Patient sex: F
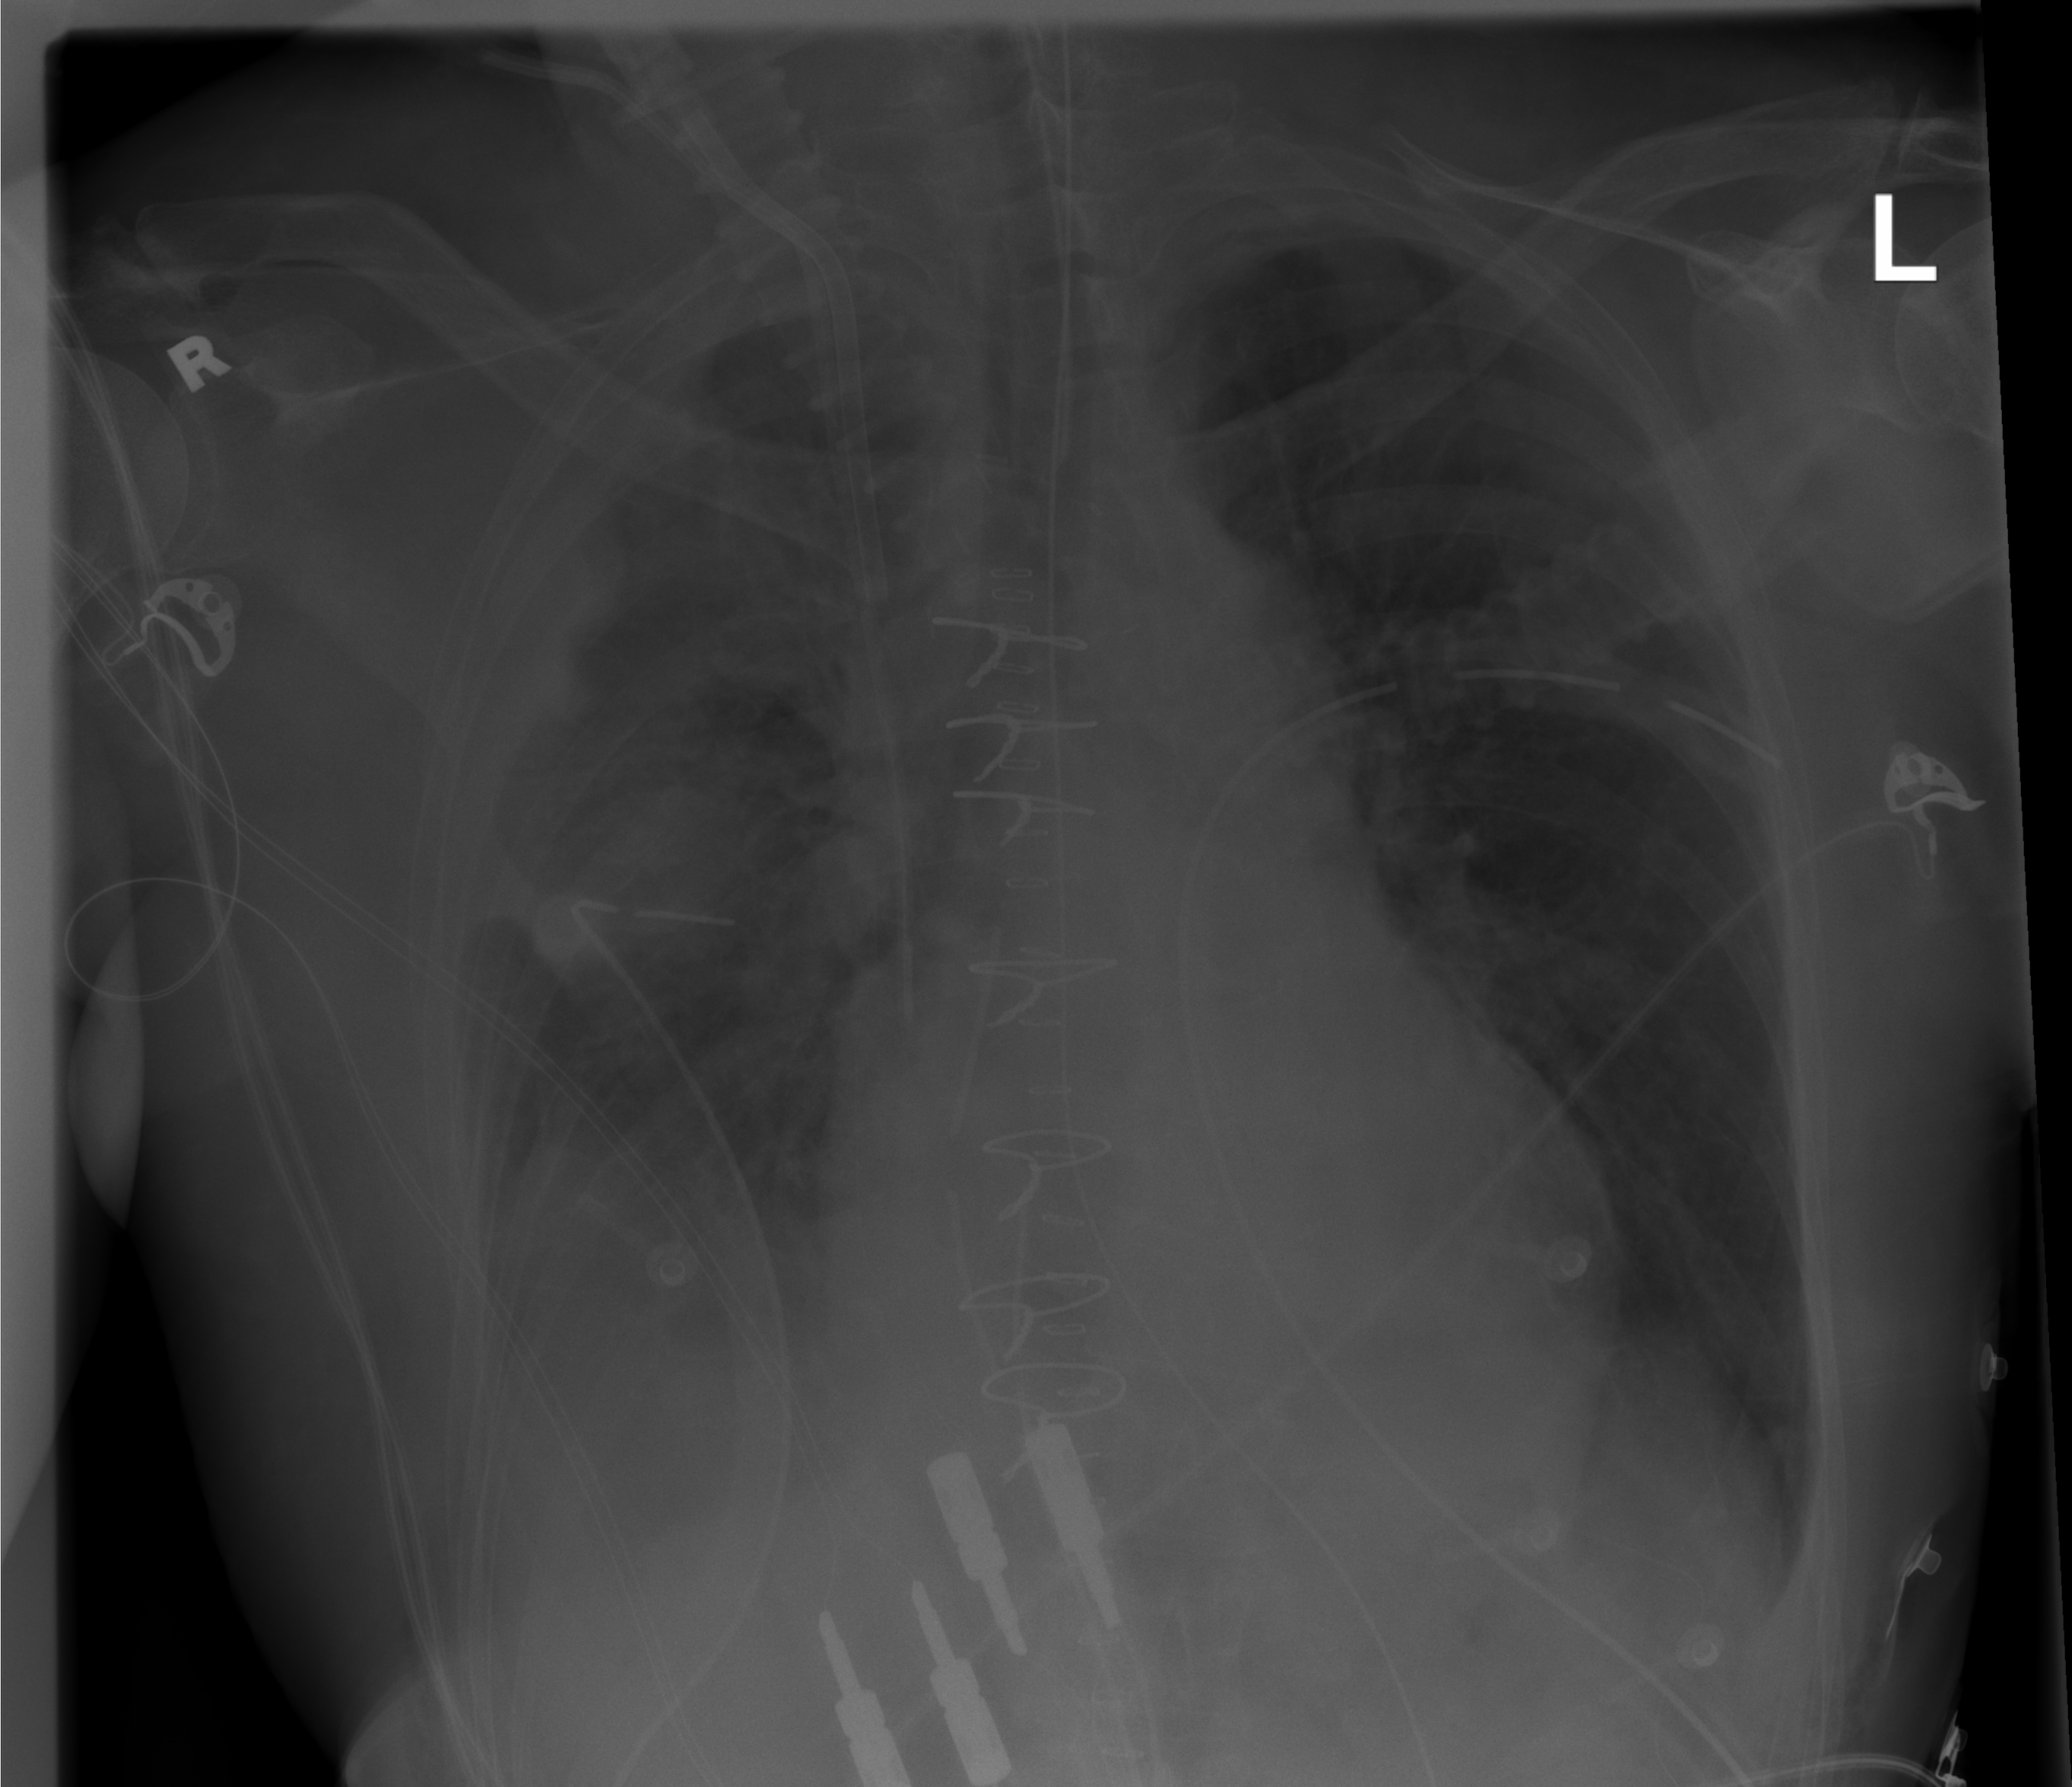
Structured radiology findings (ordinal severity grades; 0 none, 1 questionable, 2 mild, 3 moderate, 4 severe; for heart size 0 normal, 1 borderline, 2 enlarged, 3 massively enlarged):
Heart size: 0
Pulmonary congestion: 0
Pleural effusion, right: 2
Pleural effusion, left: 0
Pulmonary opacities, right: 2
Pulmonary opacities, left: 0
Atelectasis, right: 3
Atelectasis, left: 0